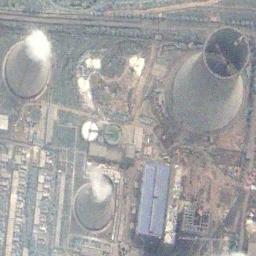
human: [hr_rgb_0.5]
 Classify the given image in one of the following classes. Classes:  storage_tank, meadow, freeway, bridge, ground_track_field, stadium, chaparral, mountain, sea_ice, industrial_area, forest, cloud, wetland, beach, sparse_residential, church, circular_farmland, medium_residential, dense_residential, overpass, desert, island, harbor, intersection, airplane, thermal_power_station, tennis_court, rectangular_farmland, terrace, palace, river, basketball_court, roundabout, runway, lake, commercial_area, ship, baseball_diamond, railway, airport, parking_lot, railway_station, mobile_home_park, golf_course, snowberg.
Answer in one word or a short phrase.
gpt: thermal_power_station